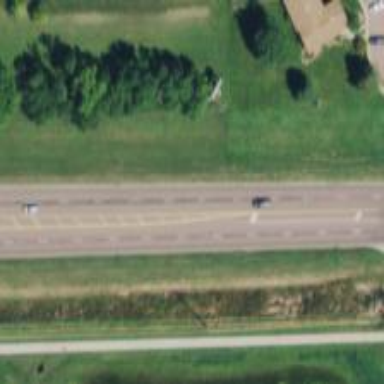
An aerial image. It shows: Trunk highway.